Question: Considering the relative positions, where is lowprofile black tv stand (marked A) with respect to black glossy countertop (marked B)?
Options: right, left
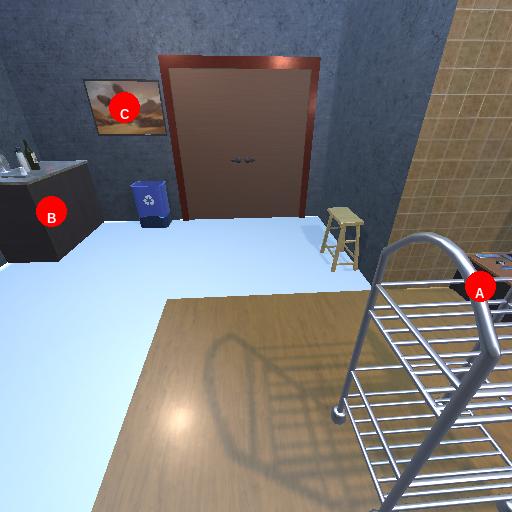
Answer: right